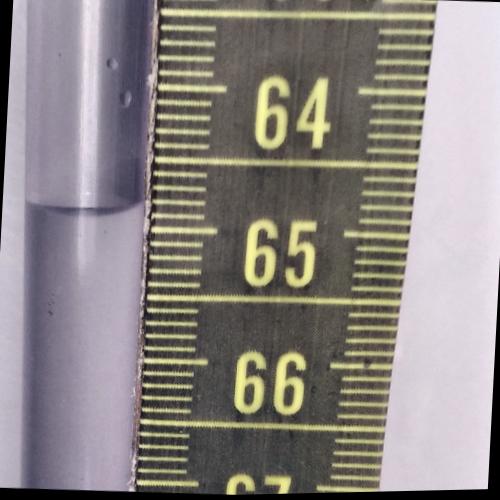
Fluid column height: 64.8 cm